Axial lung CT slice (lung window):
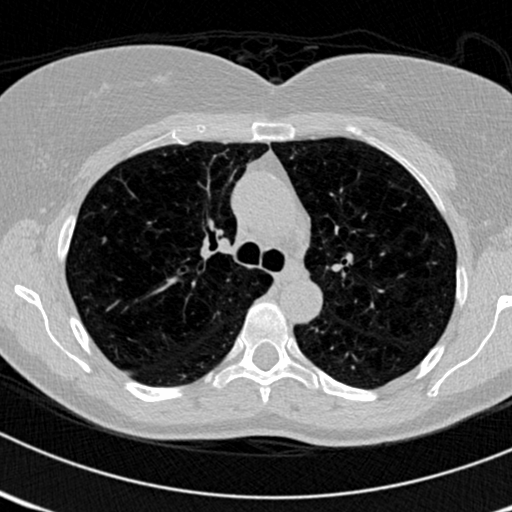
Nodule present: no